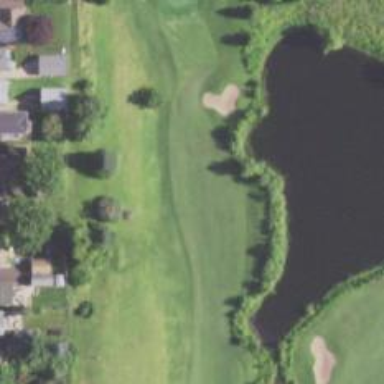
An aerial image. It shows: Golf hole.